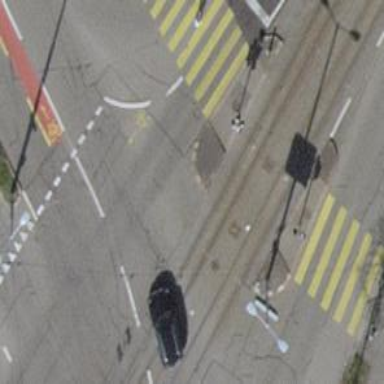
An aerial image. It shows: Tram crossing on the railway.